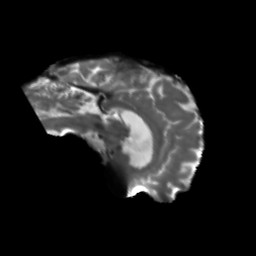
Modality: T2w
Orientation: sagittal
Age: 70
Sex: male
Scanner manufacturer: siemens
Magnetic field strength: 3 T
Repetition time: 5.25 s
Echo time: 0.08 s